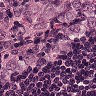
Metastatic tissue present: yes